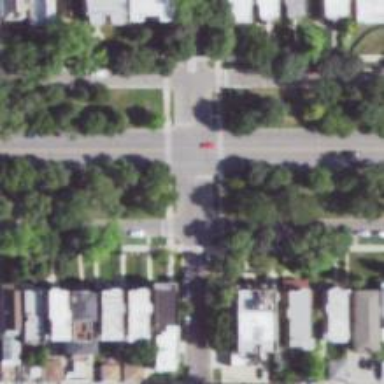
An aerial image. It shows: Footway that serves as traffic island.